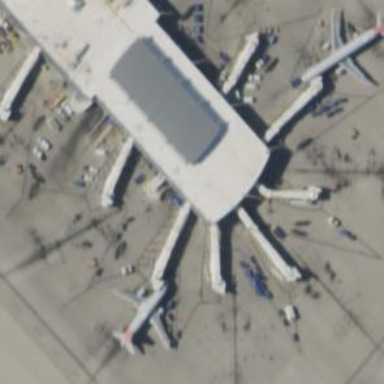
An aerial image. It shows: Airport gate.